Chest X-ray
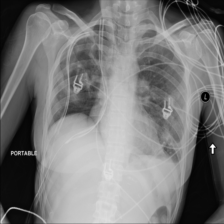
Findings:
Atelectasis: negative
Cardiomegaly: negative
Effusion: negative
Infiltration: negative
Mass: negative
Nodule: negative
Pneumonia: negative
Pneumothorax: negative
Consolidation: negative
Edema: negative
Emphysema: negative
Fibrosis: negative
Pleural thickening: positive
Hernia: negative